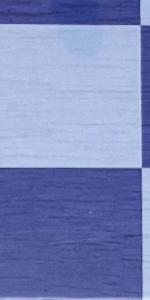
Label: Empty